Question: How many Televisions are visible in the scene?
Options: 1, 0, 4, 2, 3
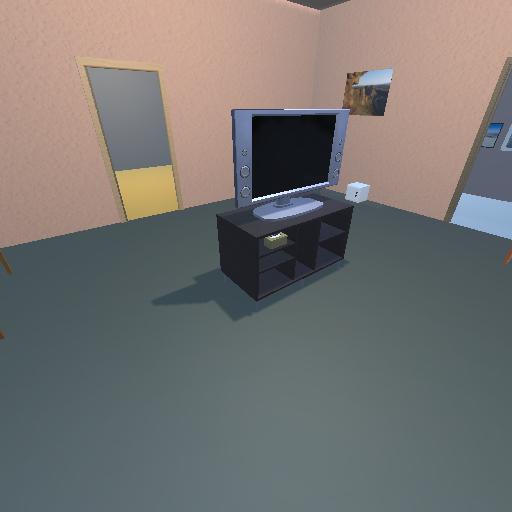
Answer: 1